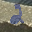
Label: 2